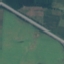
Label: Highway